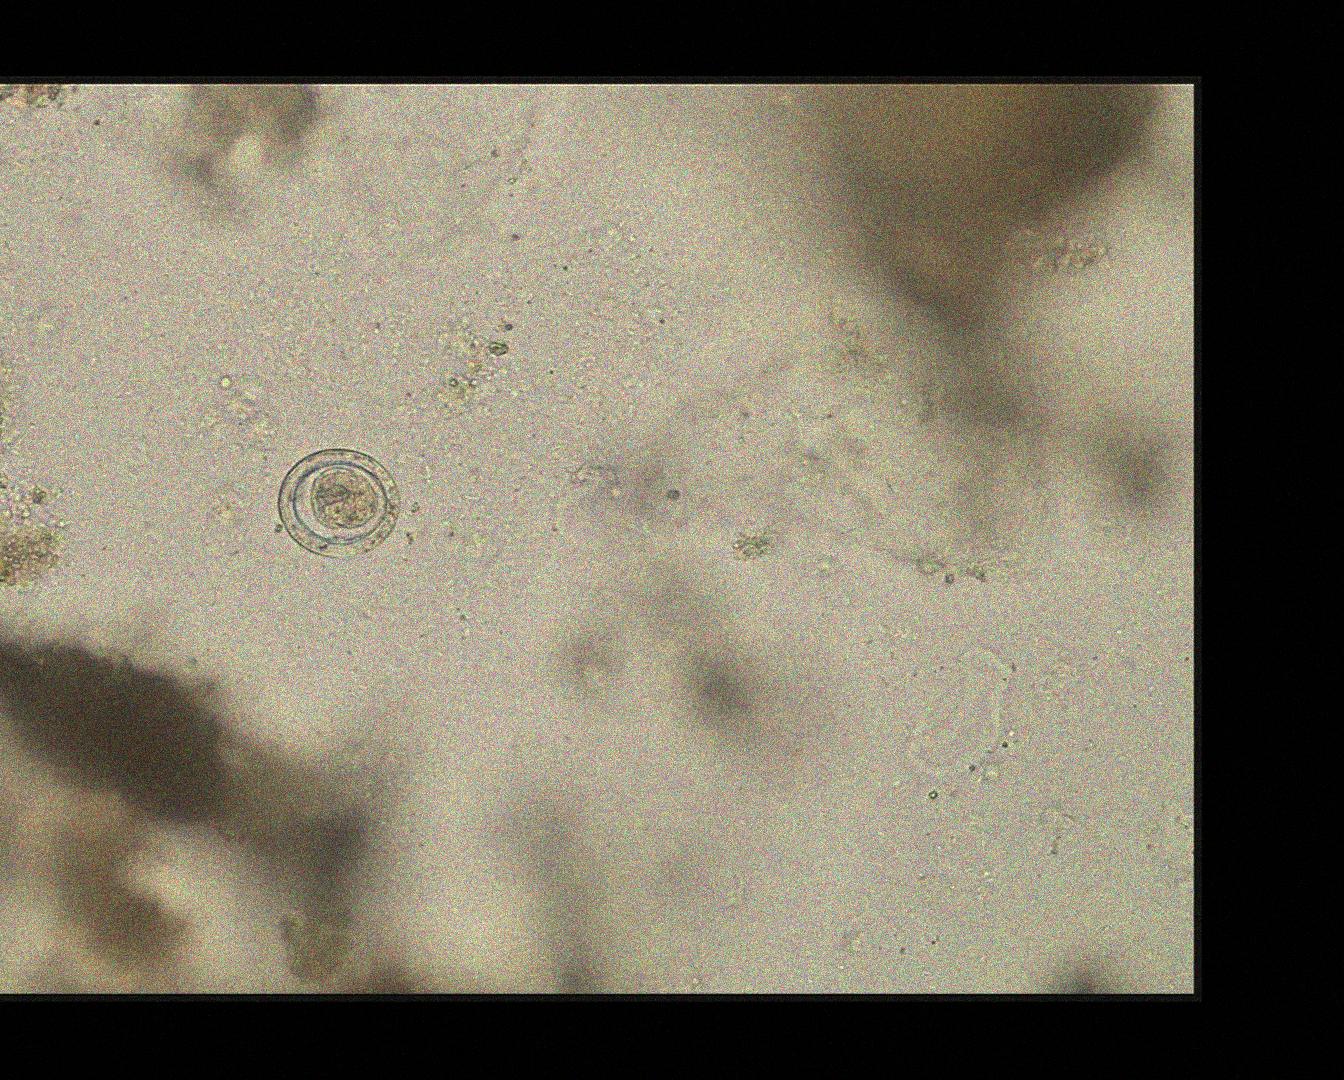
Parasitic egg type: Hymenolepis nana